Field crop: maize
Growth stage: 2
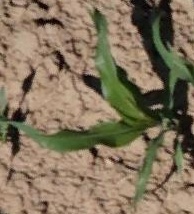
Species: maize